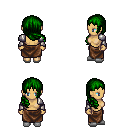
a pixel art fantasy rpg character, female body template, human, tanned skin, steel arm armor, robe skirt, green right-swept hairstyle, white slippers, four views (front, back, left, right), 2x2 character sprite sheet, small pixel art, hard edges, no anti-aliasing